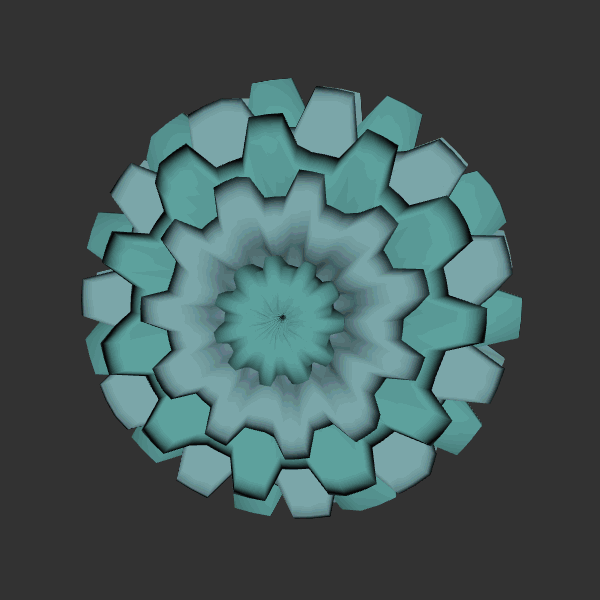
Background: dark